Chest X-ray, PA view. Patient: 30 years old, sex M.
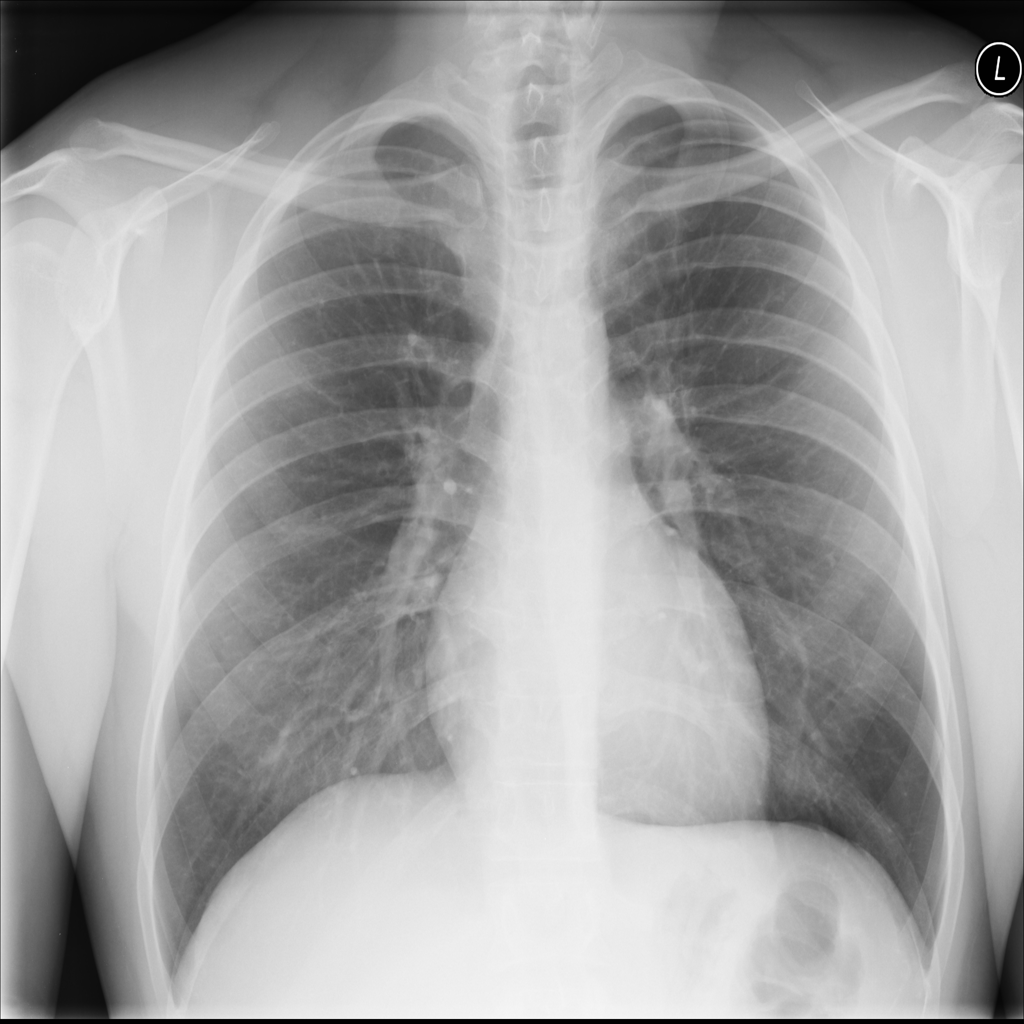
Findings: No Finding